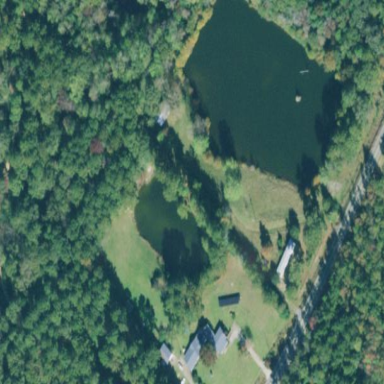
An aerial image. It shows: Peaceful pond surrounded by nature.